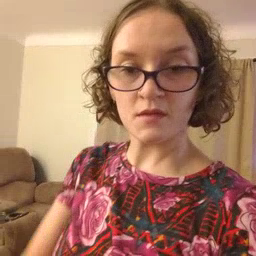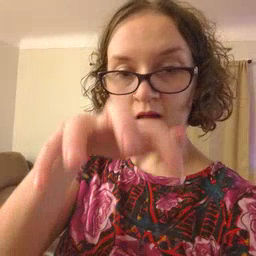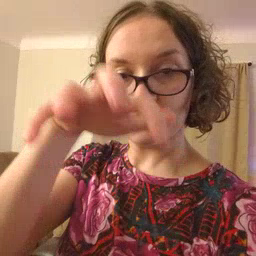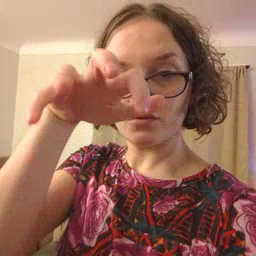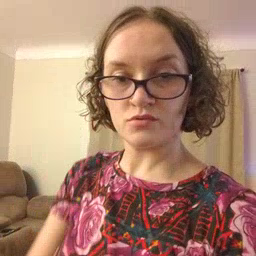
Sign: alligator